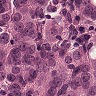
Metastatic tissue present: yes